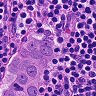
Metastatic tissue present: yes